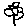
Label: flower